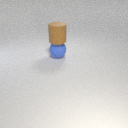
large brown rubber cylinder above large blue rubber sphere